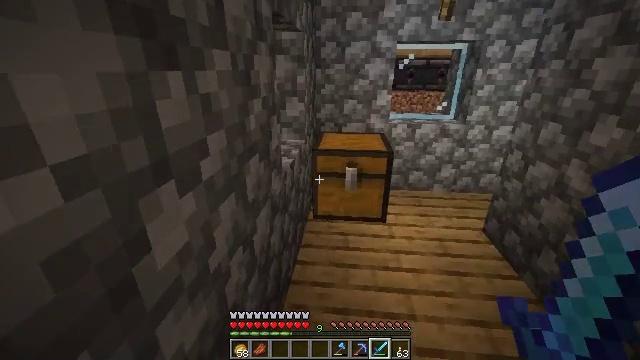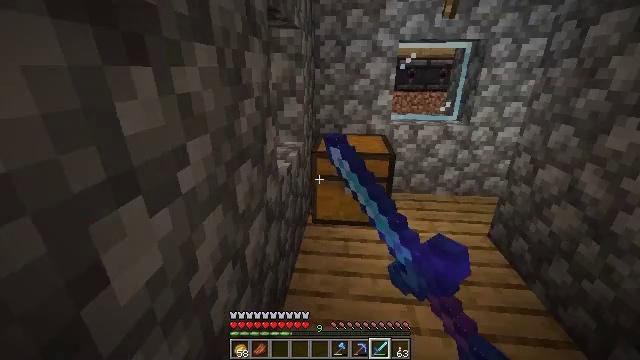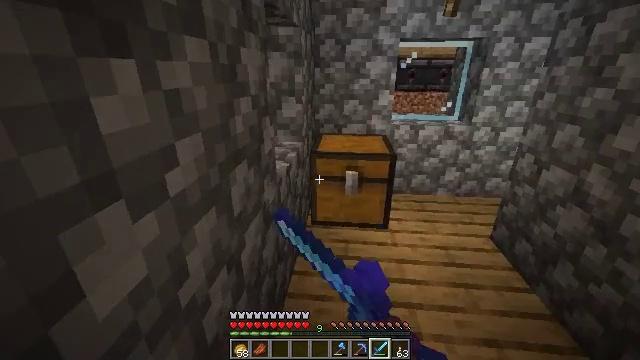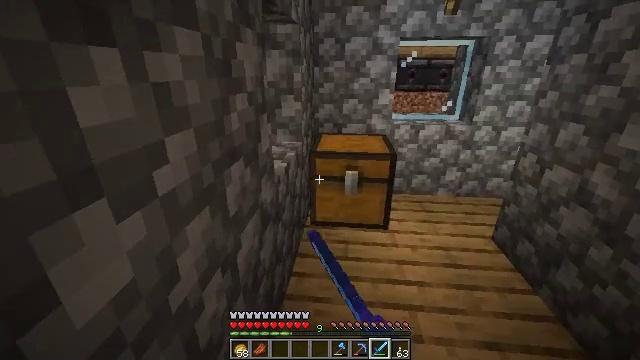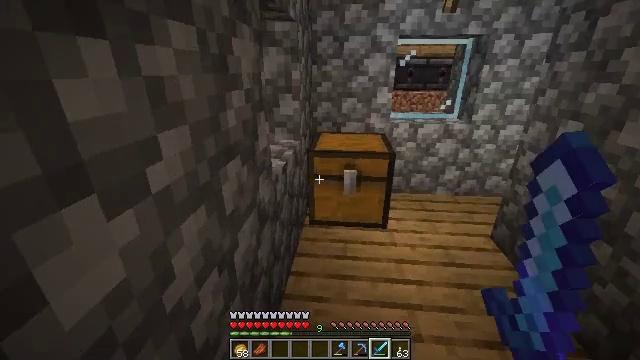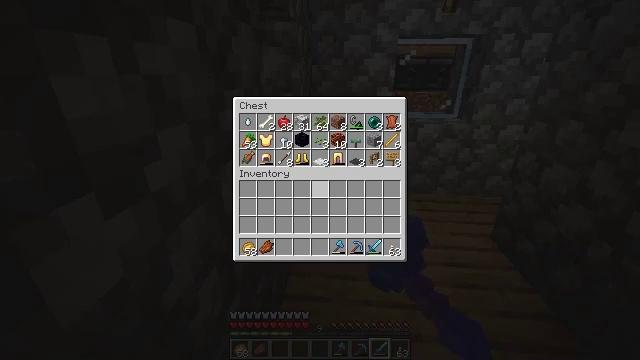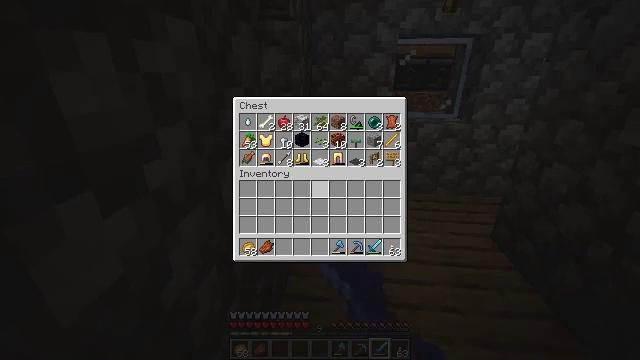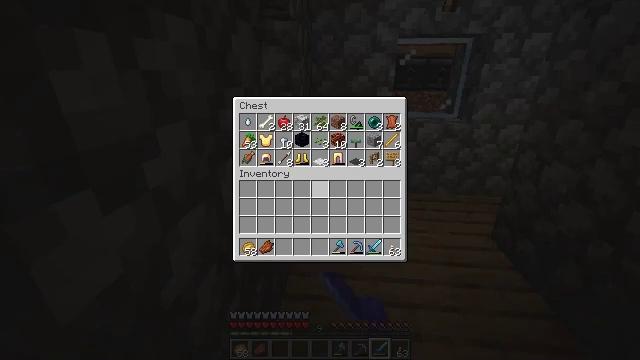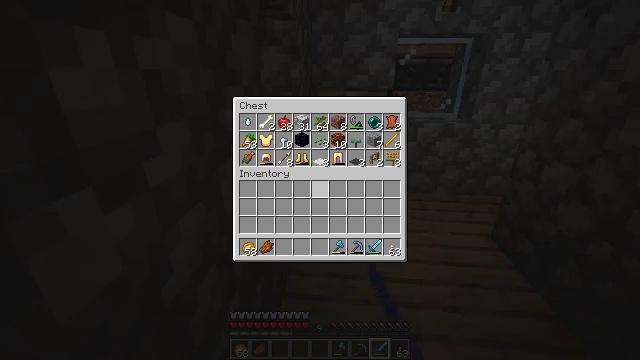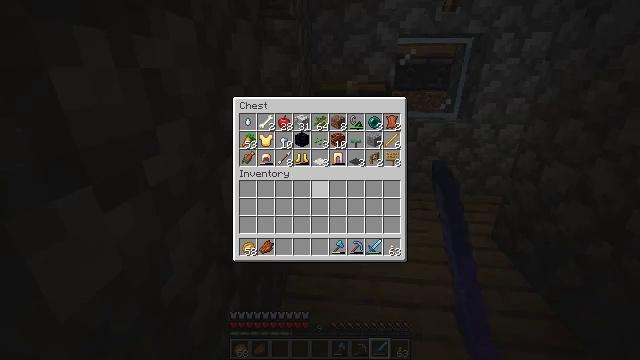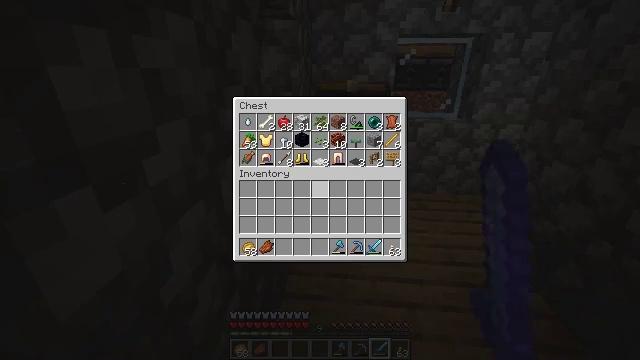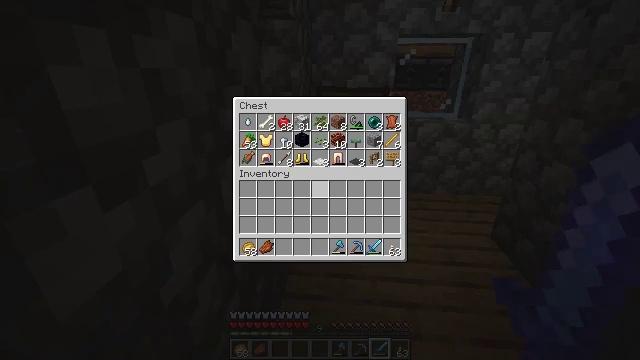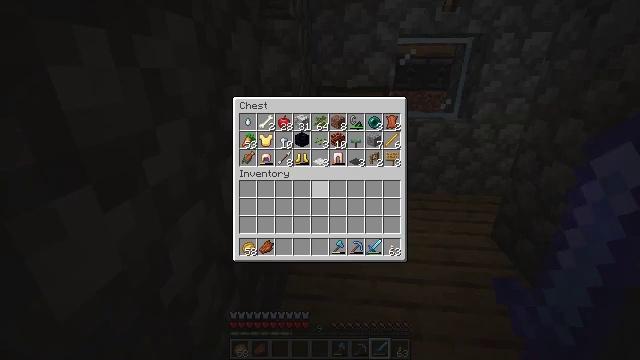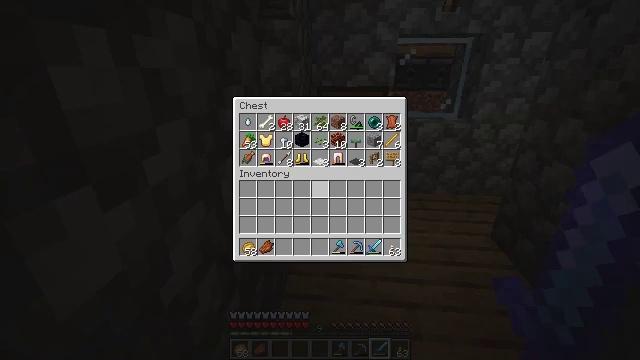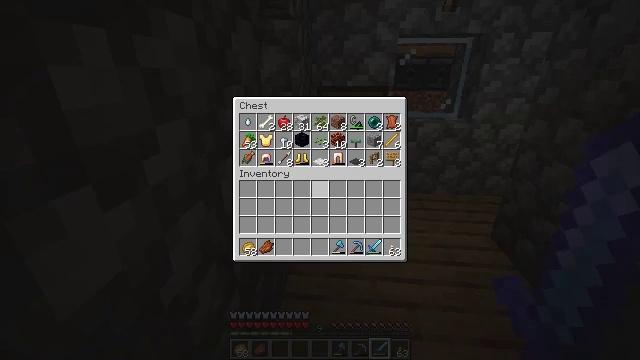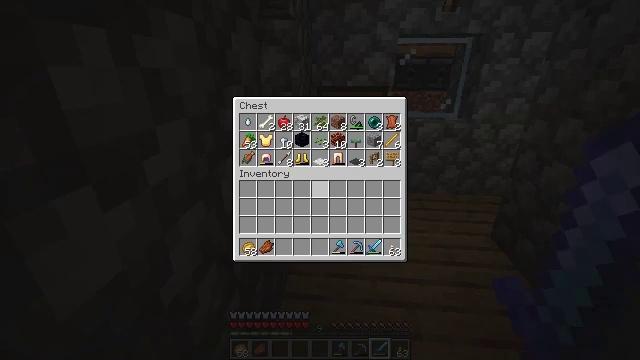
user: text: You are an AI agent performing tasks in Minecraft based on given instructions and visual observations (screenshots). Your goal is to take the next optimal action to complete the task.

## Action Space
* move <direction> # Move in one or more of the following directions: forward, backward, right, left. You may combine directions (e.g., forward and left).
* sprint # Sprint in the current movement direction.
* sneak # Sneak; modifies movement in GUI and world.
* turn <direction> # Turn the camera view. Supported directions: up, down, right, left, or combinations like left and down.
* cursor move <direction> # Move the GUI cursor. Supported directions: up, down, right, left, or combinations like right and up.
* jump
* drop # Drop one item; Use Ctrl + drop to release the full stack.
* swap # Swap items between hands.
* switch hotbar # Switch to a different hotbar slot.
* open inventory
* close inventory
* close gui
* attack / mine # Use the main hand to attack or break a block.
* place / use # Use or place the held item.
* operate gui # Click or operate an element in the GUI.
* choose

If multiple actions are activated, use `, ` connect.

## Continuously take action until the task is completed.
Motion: motion action
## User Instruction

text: Mine a chest to move it.
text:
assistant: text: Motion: use / place
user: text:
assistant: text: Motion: use / place
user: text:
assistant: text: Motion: use / place
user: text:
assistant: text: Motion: use / place
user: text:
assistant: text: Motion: open gui
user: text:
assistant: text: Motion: no_op
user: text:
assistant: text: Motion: no_op
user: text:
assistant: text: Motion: no_op
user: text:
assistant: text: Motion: no_op
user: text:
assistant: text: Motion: no_op
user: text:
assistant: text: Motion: no_op
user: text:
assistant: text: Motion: no_op
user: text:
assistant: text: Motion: no_op
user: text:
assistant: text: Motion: no_op
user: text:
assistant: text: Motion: no_op
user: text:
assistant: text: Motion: no_op
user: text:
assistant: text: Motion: no_op
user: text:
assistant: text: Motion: no_op
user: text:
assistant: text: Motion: no_op
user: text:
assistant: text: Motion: no_op
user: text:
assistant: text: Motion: no_op
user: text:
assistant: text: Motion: no_op
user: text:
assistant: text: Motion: no_op
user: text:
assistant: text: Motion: no_op
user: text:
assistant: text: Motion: no_op
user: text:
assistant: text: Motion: no_op
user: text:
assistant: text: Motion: no_op
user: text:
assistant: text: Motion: no_op
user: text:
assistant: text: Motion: no_op
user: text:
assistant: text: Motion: no_op